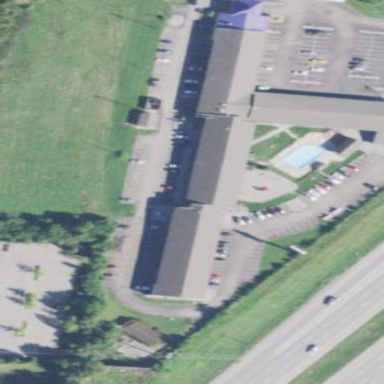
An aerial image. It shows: Building that is motel.